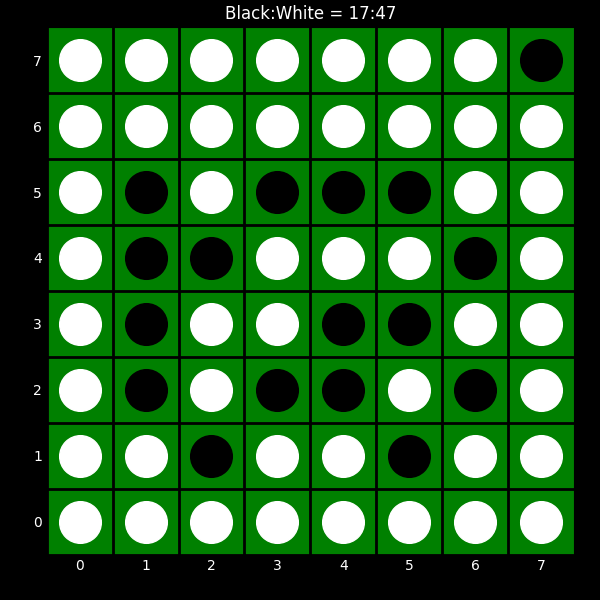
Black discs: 17
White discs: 47